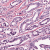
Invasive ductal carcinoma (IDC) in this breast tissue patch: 1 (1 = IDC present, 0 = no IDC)